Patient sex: M
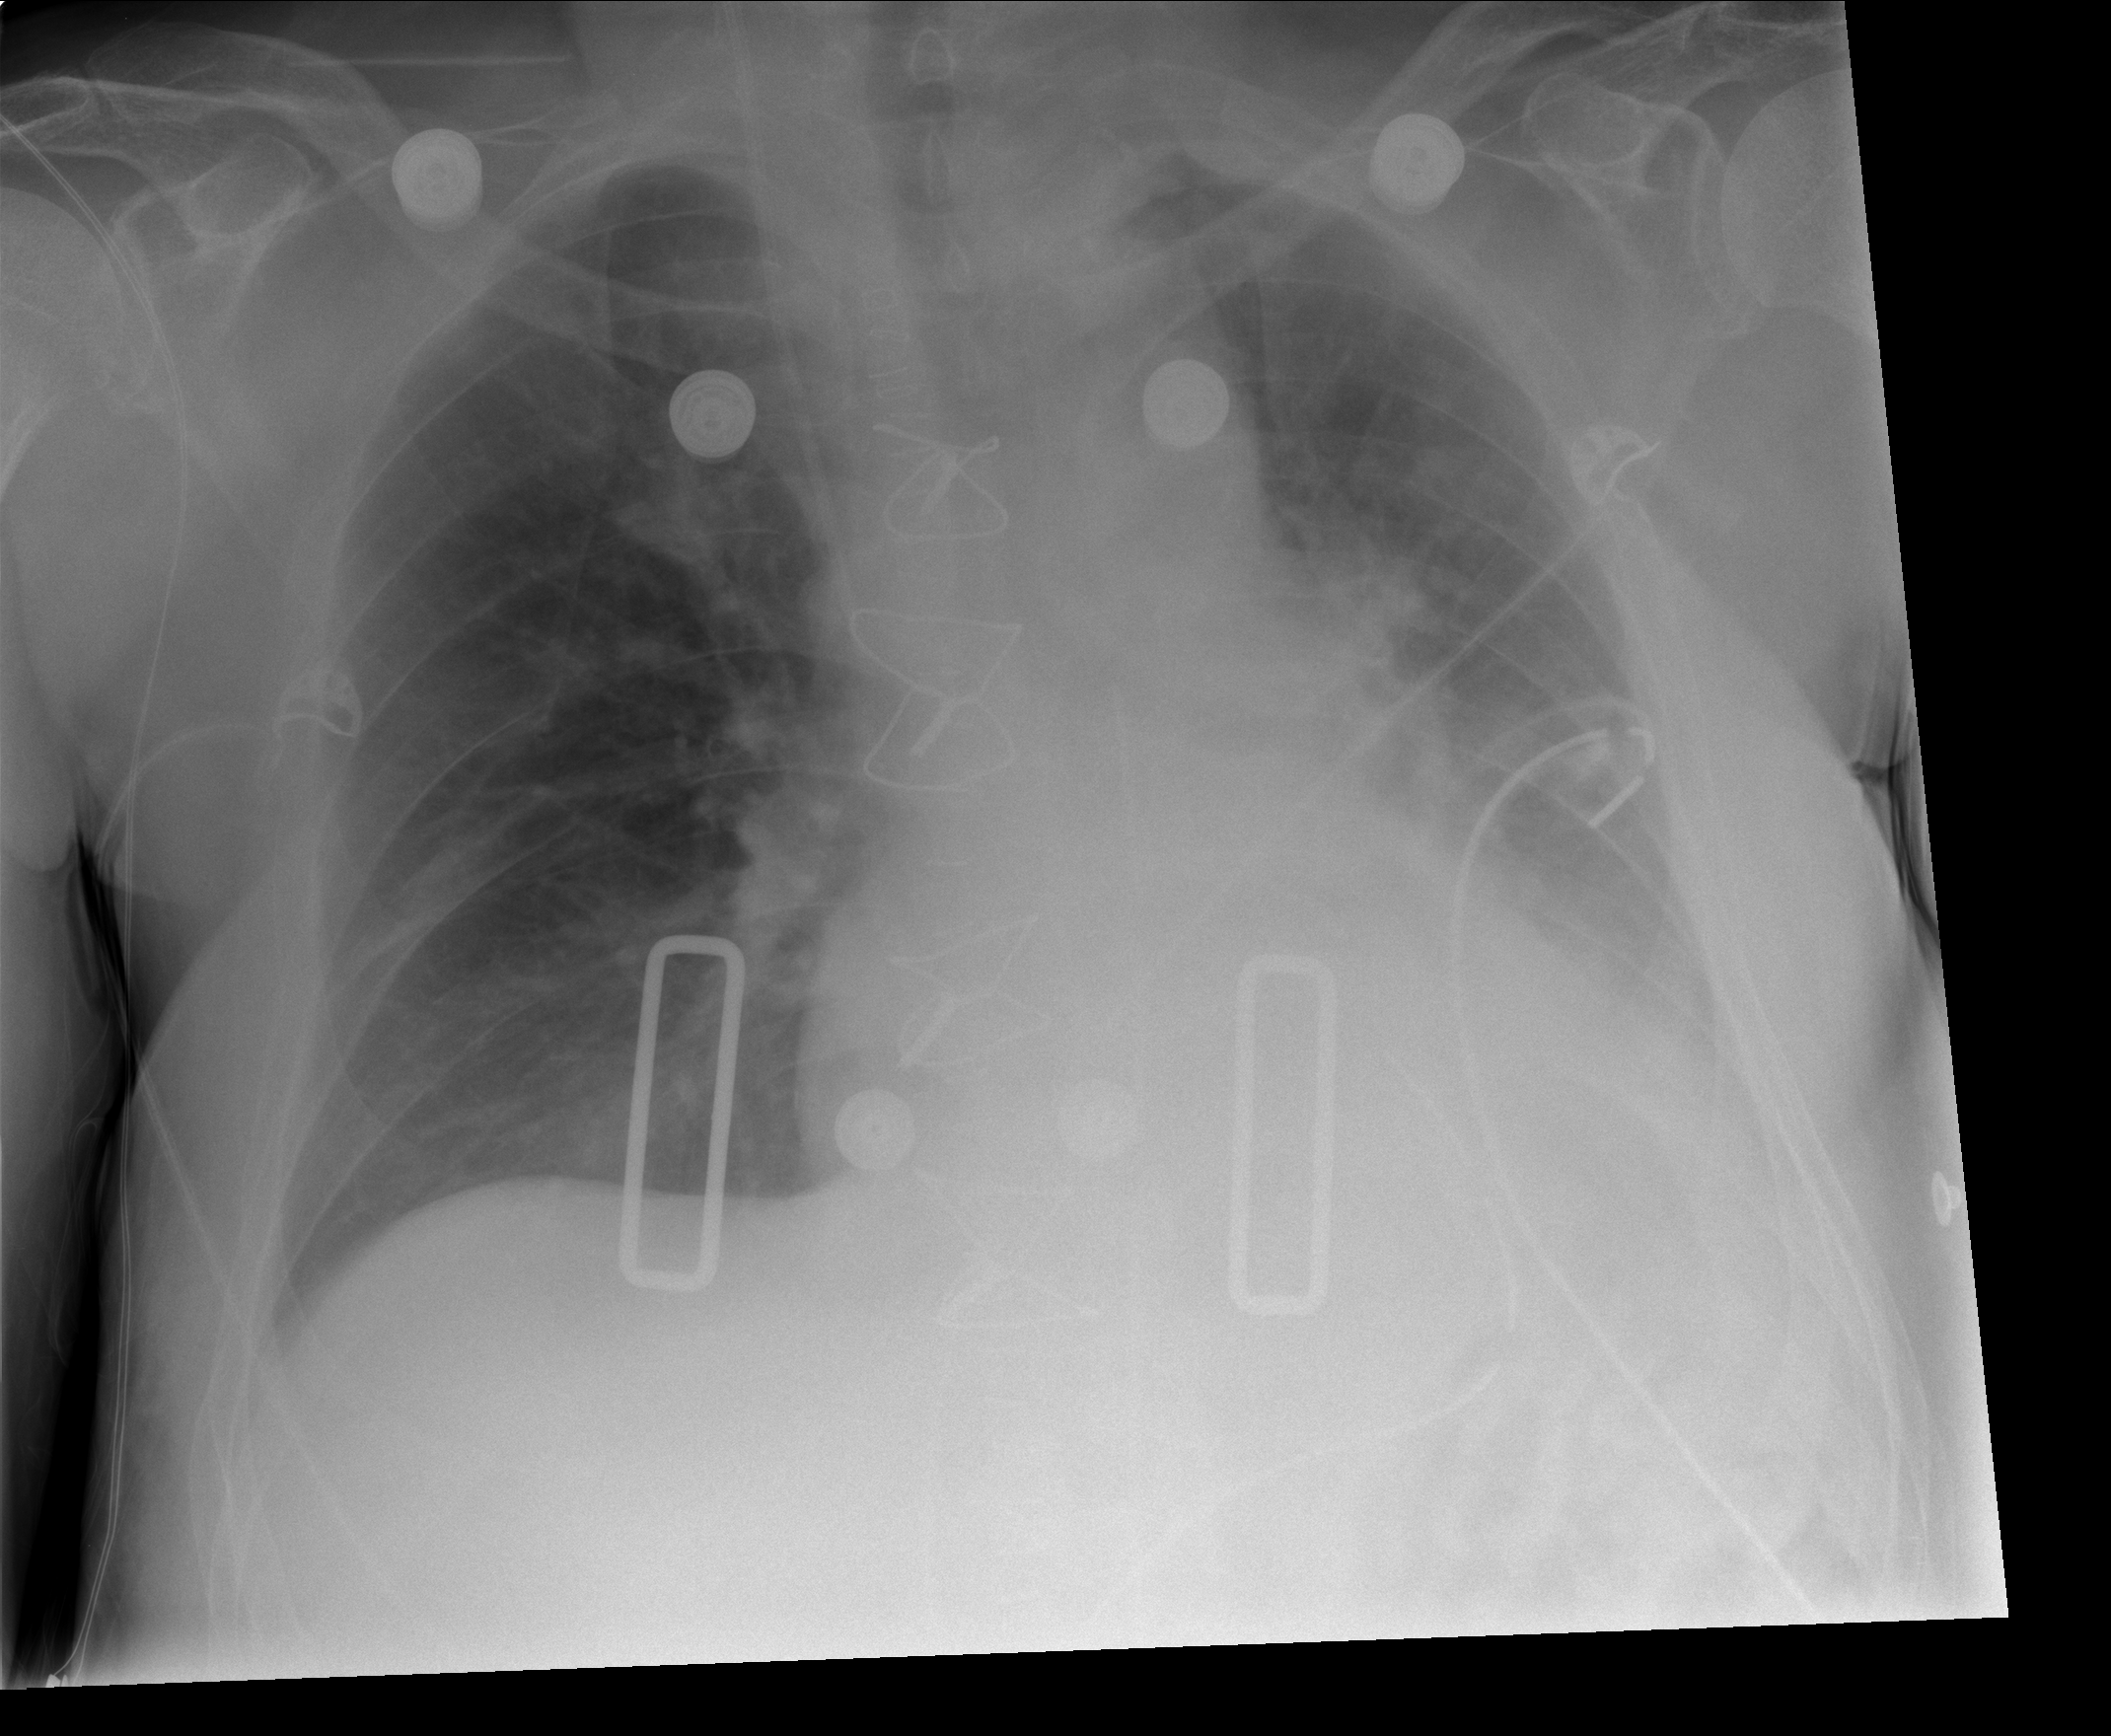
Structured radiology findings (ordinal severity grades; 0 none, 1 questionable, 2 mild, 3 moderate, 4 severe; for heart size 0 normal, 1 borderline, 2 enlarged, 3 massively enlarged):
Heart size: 2
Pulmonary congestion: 0
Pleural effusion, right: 0
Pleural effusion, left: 1
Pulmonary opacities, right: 0
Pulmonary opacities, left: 0
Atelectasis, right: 0
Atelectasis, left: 2